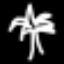
Label: palm tree